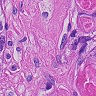
Metastatic tissue present: yes